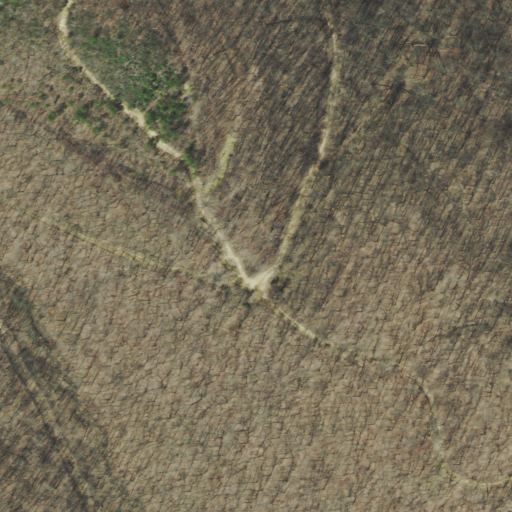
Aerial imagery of gap in Tennessee named Flint Gap containing only deciduous forest